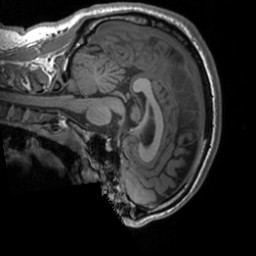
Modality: T1w
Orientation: sagittal
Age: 22
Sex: male
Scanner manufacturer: siemens
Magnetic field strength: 3 T
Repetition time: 1.9 s
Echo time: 0.00226 s